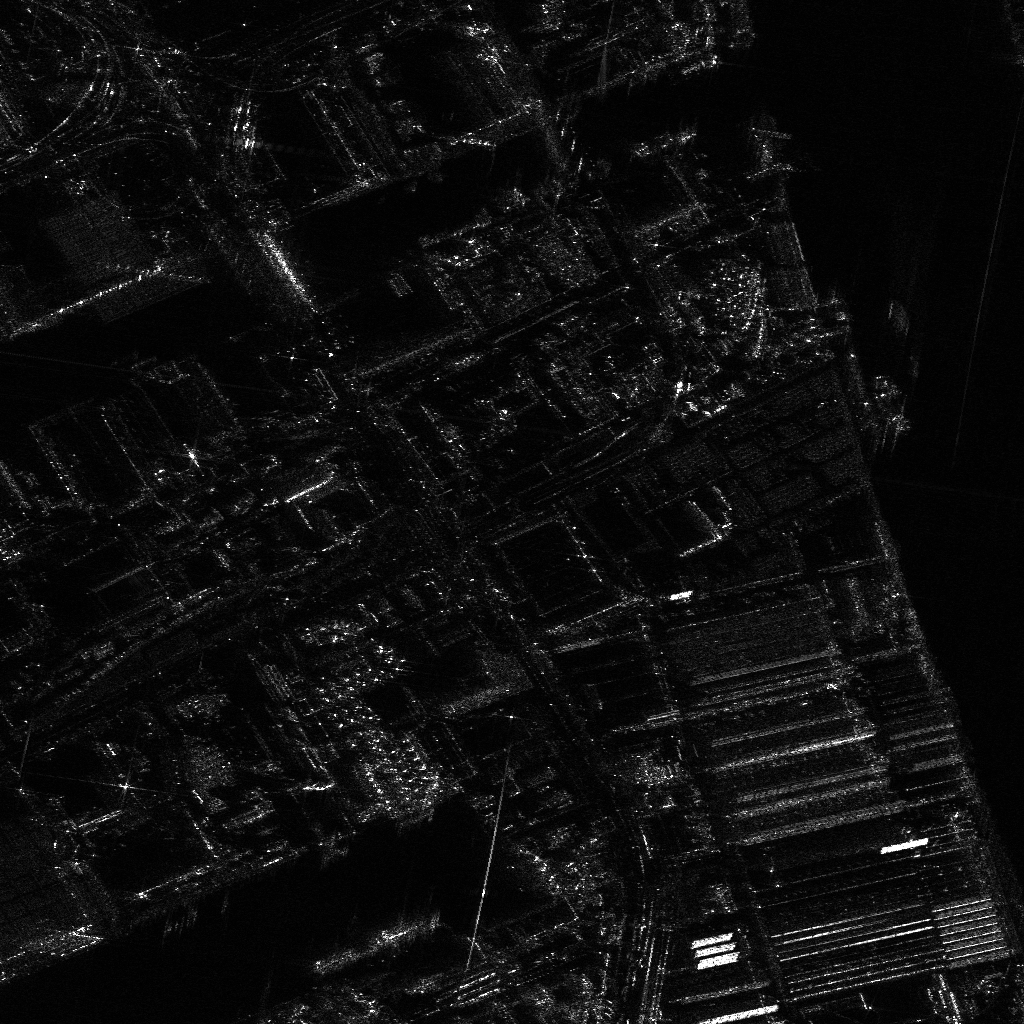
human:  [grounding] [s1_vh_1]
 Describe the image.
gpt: In the satellite image, there is  <ref>1 small ore-oil </ref> <box>[[35, 84, 37, 99, 67]]</box> located at bottom,  <ref>1 large fishing </ref> <box>[[83, 38, 90, 40, 77]]</box> located at right.